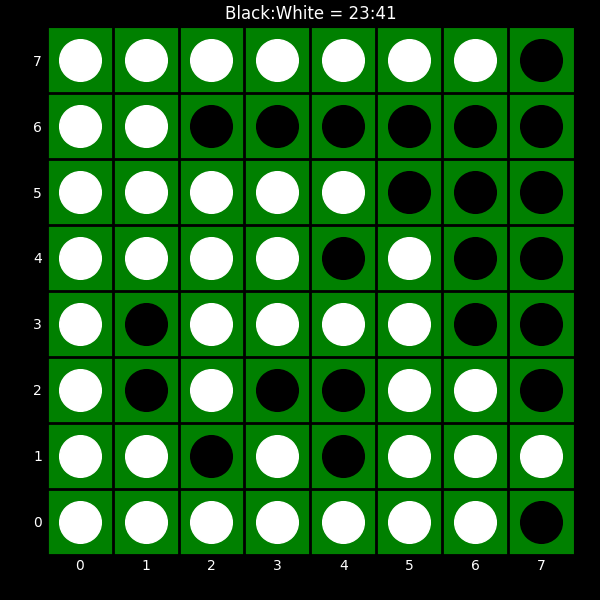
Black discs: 23
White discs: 41